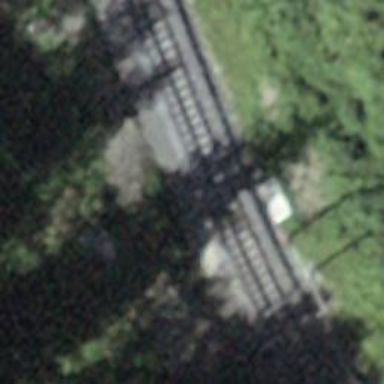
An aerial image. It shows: Narrow gauge railway with electrified contact lines.